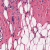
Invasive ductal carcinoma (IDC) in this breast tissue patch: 0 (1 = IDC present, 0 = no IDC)